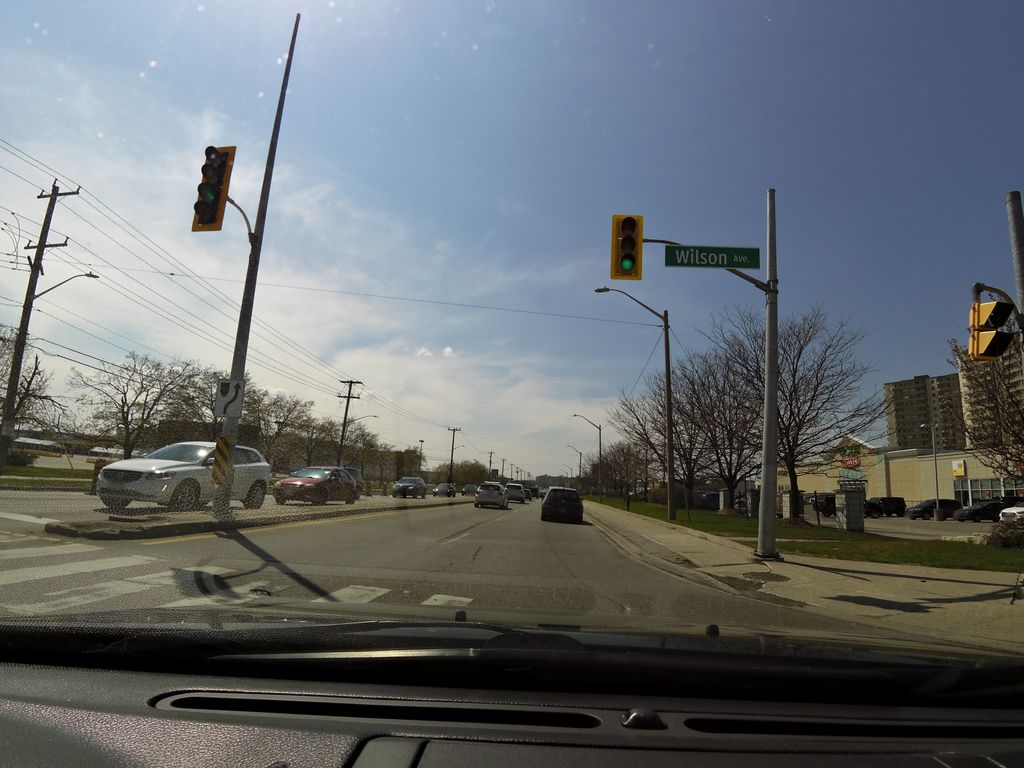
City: kitchener-waterloo